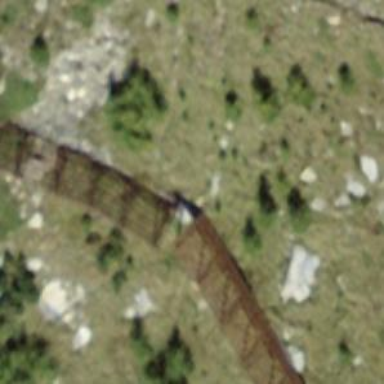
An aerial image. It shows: Snow fence that is man-made.